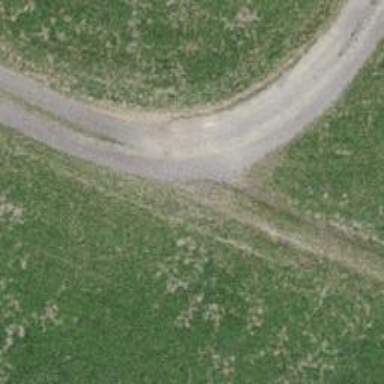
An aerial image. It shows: Track with grade 3 surface.